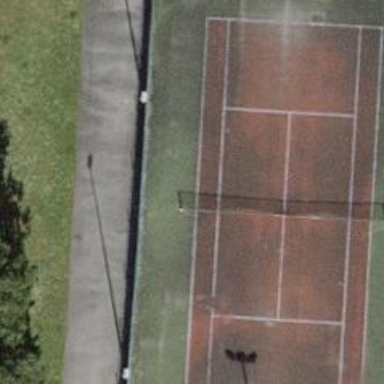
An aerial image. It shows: Tennis court on pitch designated for leisure land.